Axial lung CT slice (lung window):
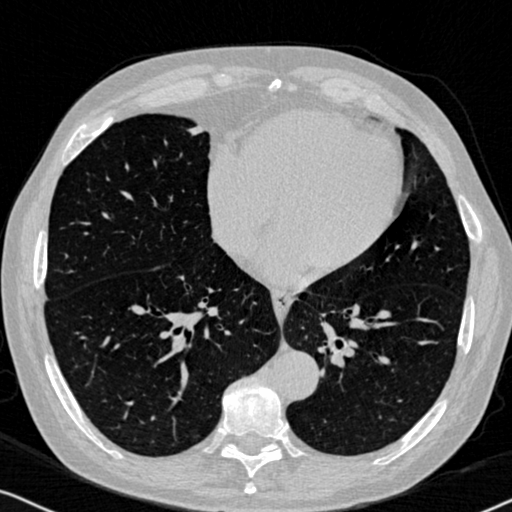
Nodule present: no